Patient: sex F, age 68
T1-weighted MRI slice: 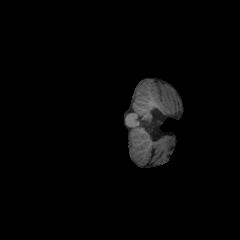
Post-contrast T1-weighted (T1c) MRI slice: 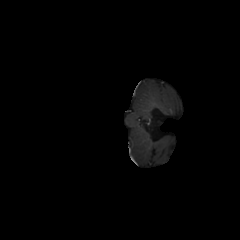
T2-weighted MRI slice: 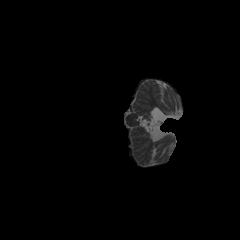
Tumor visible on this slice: no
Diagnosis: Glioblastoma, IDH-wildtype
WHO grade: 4